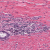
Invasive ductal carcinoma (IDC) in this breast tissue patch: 1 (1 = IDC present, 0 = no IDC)